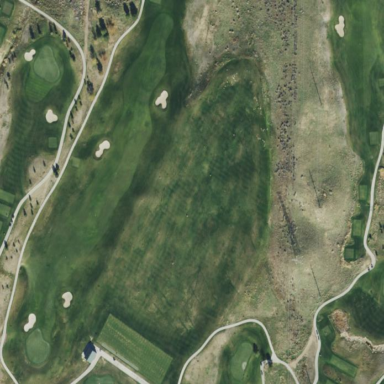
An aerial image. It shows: Driving range for golf on grass.